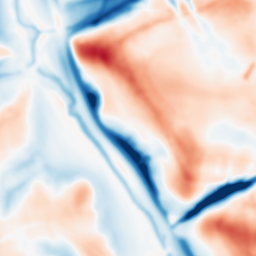
Category: multiscale
Decomposition family: dog_multiscale
Decomposition parameters: sigma_ratio: 2
n_scales: 3
base_sigma: 2
Upsampling method: bicubic
Upsampling parameters: scale: 4
Upsampling scale: 4